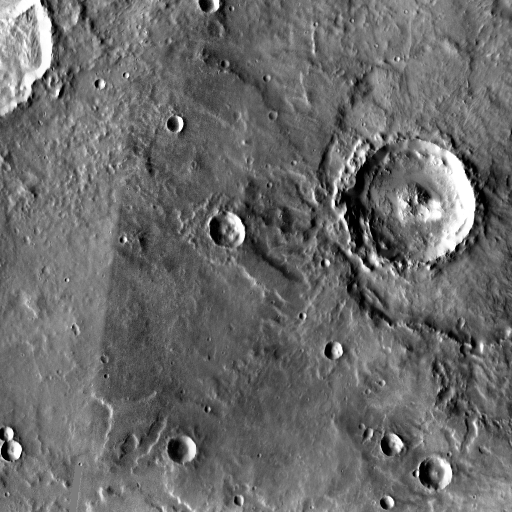
Crater classes present: Background, Other, Buried, Secondary